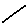
Label: line